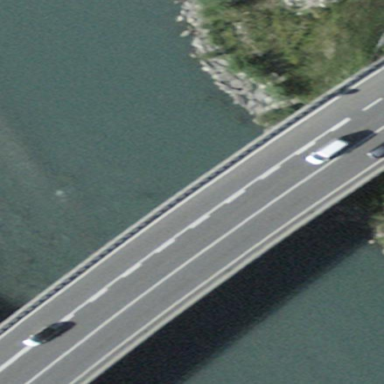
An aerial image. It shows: Man-made bridge.